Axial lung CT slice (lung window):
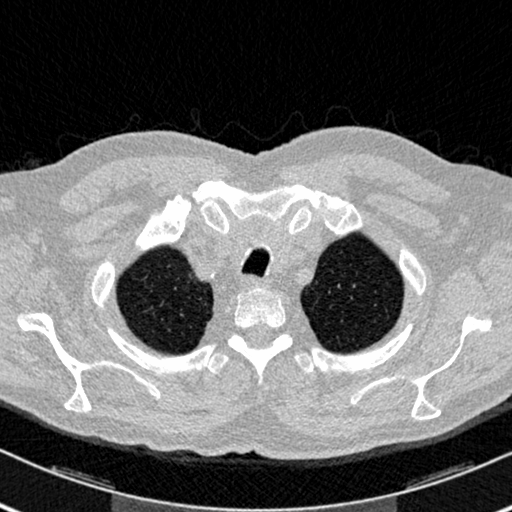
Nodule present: no